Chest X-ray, AP view. Patient: 48 years old, sex M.
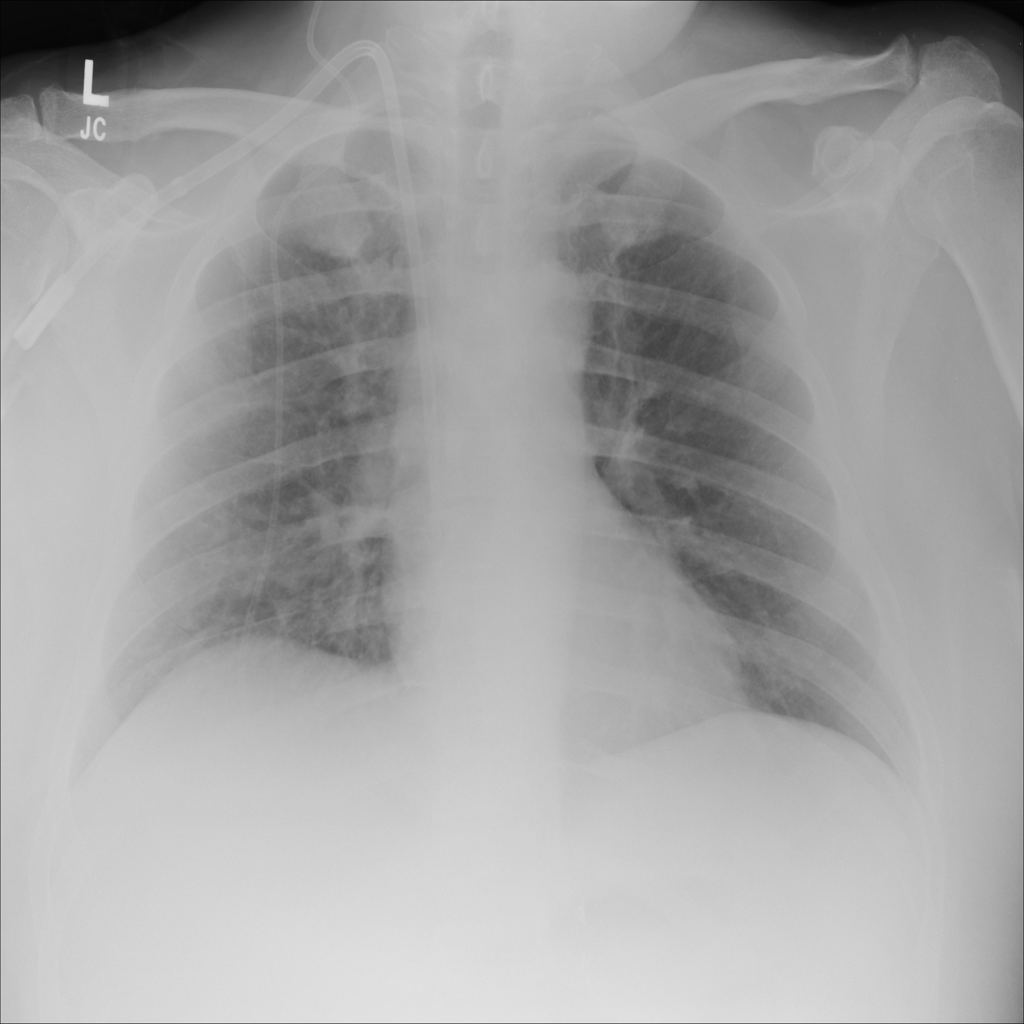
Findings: No Finding